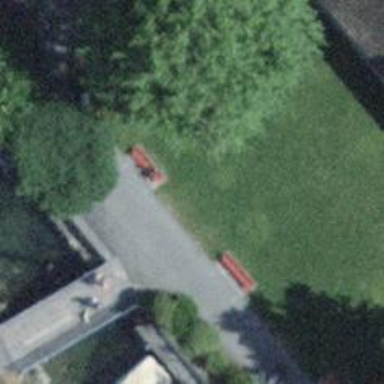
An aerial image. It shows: Red bench.